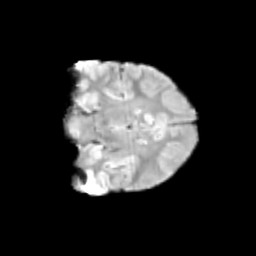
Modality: T2w
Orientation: coronal
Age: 9
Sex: male
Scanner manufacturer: siemens
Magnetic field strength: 3 T
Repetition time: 3.8 s
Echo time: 0.07 s